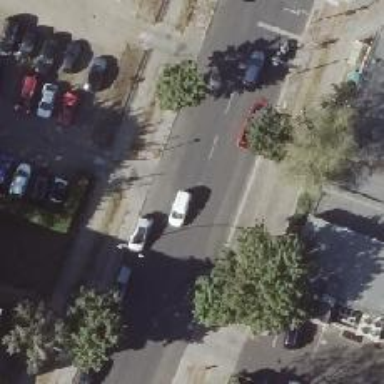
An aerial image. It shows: Road serving as parking aisle.